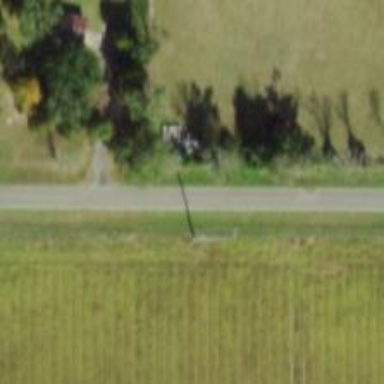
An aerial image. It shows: Power pole.